Question: I have little problem with mysql query. I need something like GROUP_CONCAT in GROUP_CONCAT. LOOK:
Database design :

'''
SELECT cid, country, capital,
GROUP_CONCAT(DISTINCT mid, '=',city SEPARATOR '|*|') AS data
FROM t1
INNER JOIN t2 ON t2.c_id = t1.cid
INNER JOIN t3 ON t2.c_id = t3.mid
WHERE t1.cid =1
'''
Return
'''
[cid] => 1
[country] => France
[capital] => Paris
[data] => 1=Lyon|*|2=Chartres|*|3=Valence
'''
But I want join to this query table t4 (I haven't idea how to do this) and it will be good if output will be looks like this
'''
[cid] => 1
[country] => France
[capital] => Paris
[data] => 1=Lyon=|*|2=Chartres=Max#Alex#Frank|*|3=Valence=John
'''
ps.
t4.m_id = t3.mid
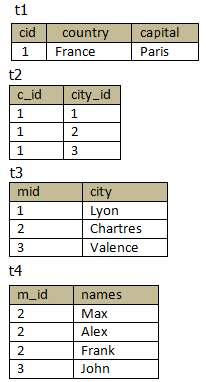
Answer: I am not exactly sure why you would want to do this in SQL, but here is a version that returns the desired result:
'''
SELECT t1.cid,
t1.country,
t1.capital,
GROUP_CONCAT(DISTINCT t34.mid,"=", t34.city, "=", t34.names ORDER BY t34.mid SEPARATOR "|*|" )AS data
FROM table1 t1
INNER JOIN table2 t2
ON t1.cid = t2.c_id
LEFT JOIN
(
select t3.mid, t3.city,
Coalesce(GROUP_CONCAT(DISTINCT t4.names SEPARATOR "#"), '') names
from table3 t3
left join table4 t4
on t3.mid= t4.m_id
group by t3.mid, t3.city
) t34
ON t2.city_id = t34.mid
where t1.cid = 1
group by t1.cid, t1.country
'''
See <URL>
Result:
'''
| CID | COUNTRY | CAPITAL | DATA |
---------------------------------------------------------------------------------
| 1 | France | Paris | 1=Lyon=|*|2=Chartes=Max#Alex#Frank|*|3=Valence=John |
'''